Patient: sex F, age 60
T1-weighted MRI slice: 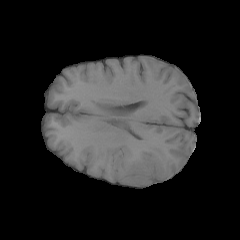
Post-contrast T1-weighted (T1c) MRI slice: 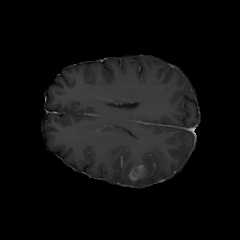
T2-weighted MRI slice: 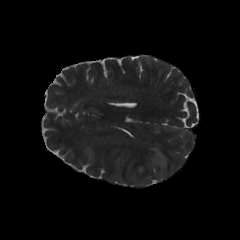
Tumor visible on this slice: yes
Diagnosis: Glioblastoma, IDH-wildtype
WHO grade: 4